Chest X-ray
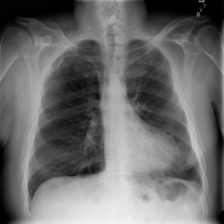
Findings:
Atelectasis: negative
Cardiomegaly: negative
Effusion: negative
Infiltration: negative
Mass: negative
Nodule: negative
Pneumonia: negative
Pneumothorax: negative
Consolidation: negative
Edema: negative
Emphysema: negative
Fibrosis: negative
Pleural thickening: negative
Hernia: negative